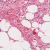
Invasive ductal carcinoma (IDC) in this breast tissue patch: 0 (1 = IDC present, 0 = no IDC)